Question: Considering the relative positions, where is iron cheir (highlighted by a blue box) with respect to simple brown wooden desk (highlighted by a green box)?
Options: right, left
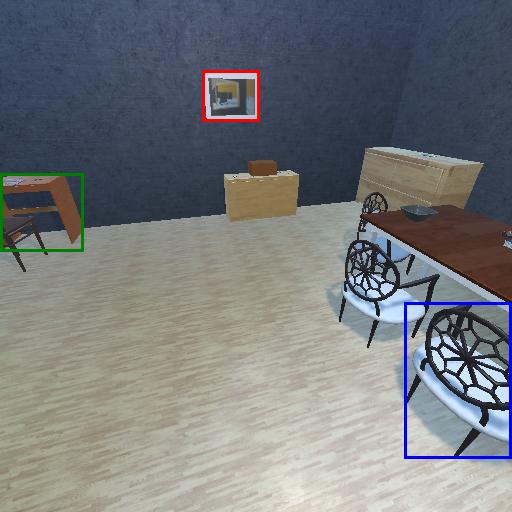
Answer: right